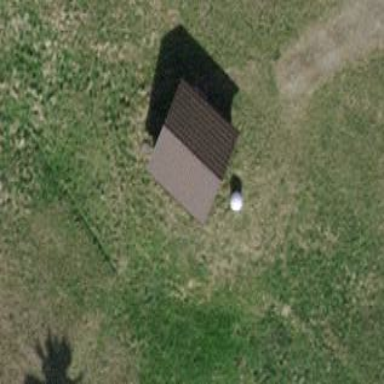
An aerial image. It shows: Shed building.